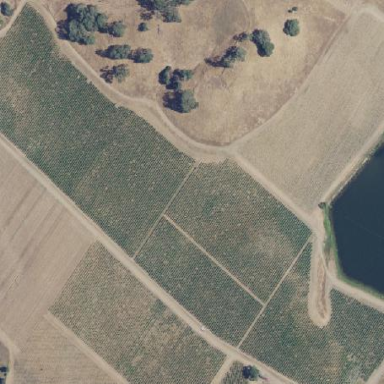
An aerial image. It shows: Vineyard growing wine grapes.